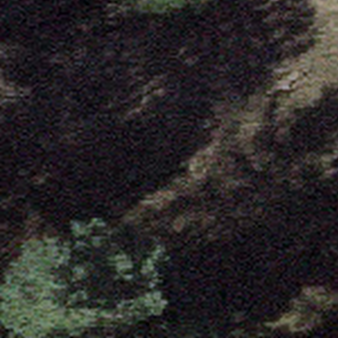
Label: other